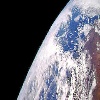
Label: cloud